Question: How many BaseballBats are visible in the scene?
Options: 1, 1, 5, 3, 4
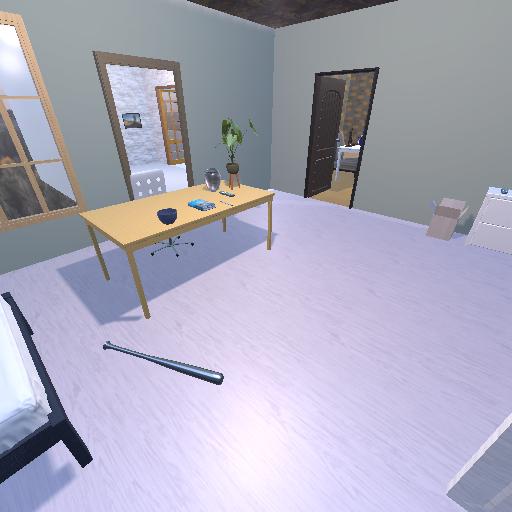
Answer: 1